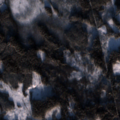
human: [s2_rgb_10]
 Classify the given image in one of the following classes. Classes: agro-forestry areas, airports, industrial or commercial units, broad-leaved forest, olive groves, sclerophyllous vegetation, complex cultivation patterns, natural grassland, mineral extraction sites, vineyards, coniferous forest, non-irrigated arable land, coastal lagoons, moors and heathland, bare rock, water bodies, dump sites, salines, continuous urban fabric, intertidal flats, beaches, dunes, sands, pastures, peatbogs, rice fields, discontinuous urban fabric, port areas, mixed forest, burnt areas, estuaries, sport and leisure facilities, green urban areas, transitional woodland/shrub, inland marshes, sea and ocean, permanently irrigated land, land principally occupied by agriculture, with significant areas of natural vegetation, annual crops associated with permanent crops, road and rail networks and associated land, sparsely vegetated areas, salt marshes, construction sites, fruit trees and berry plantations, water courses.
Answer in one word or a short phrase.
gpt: land principally occupied by agriculture, with significant areas of natural vegetation, coniferous forest, mixed forest, transitional woodland/shrub, peatbogs